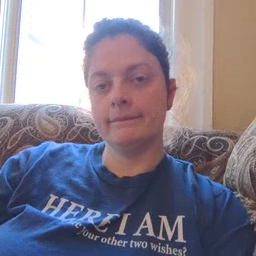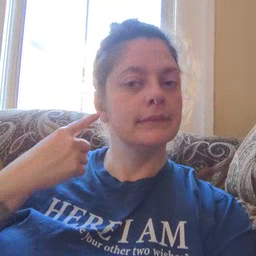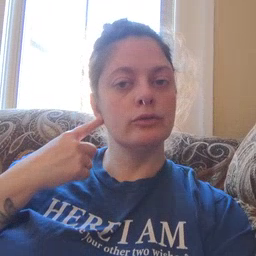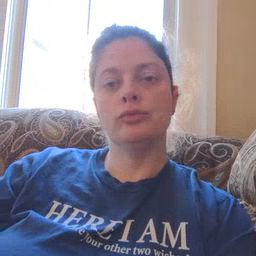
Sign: ear